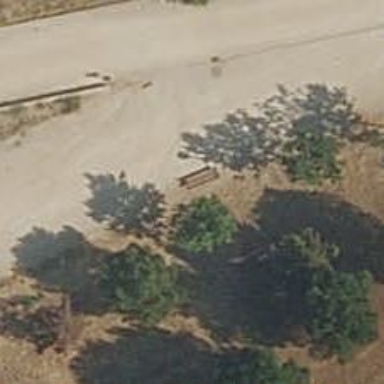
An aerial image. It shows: Bench for seating.